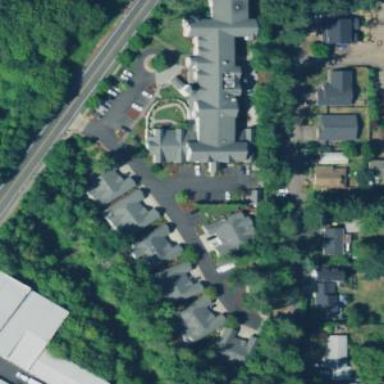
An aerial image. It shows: Nursing home building.